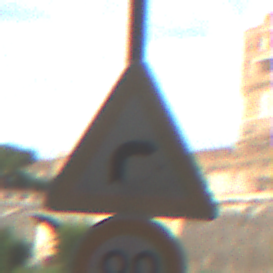
Verkehrszeichen: KurveRechts
Zusatzzeichen unten: Geschwindigkeit90
Umgebung: Outdoor, Suburban
Tageszeit: MorningAfternoon
Wetter: PartlyCloudy
Licht: Natural
Jahreszeit: NotSpecified
Kontrast: MediumContrast